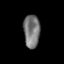
Tissue: prostate
Cell type: T cells
Senescence score: 0.3549
Nuclear area (px): 532
Mean DAPI intensity: 118.06